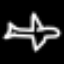
Label: airplane